Question: Check:

I am trying to implement filter on my 'ListView'. But I am facing a very strange kind of problem. If I type letter 'T' in the 'EditText' the 'ListView' is getting filled with names starting from 'B' , 'J'. Please help.
'''
public class MyCustomAdapter extends BaseAdapter implements Filterable {
Context mContext;
private LayoutInflater mInflater;
SparseBooleanArray mSparseBooleanArray;
private ArrayList<Map<String,String>> mAdapData = new ArrayList<Map<String, String>>();
private ArrayList<Map<String,String>> mOriginalData = new ArrayList<Map<String, String>>();
public MyCustomAdapter(Context mContext) {
mInflater = (LayoutInflater) mContext.getSystemService(Context.LAYOUT_INFLATER_SERVICE);
mSparseBooleanArray = new SparseBooleanArray();
}
public ArrayList<String> getCheckedItems() {
ArrayList<String> mTempArry = new ArrayList<String>();
for (int i = 0; i < mAdapData.size(); i++) {
if (mSparseBooleanArray.get(i)) {
Map<String, String> map = (Map<String, String>) mAdapData.get(i);
final String numbr = map.get("Phone").toString();
mTempArry.add(numbr);
}
}
return mTempArry;
}
@Override
public int getCount() {
return this.mAdapData.size();
}
public void addItem(String paramString1, String paramString2) {
Map<String, String> NameNumber = new HashMap<String, String>();
NameNumber.put("Name", paramString1);
NameNumber.put("Phone", paramString2);
this.mAdapData.add(NameNumber);
this.mOriginalData.add(NameNumber);
notifyDataSetChanged();
}
@SuppressWarnings("unchecked")
public Object getItem(int paramInt) {
return (ArrayList<Map<String, String>>) this.mAdapData.get(paramInt);
}
@Override
public long getItemId(int paramInt) {
return paramInt;
}
@Override
public View getView(final int paramInt, View paramView, ViewGroup paramViewGroup) {
ViewHolder viewHolder;
if (paramView == null) {
viewHolder = new ViewHolder();
paramView = mInflater.inflate(R.layout.multiplecontactview, null);
viewHolder.tvName = (TextView) paramView.findViewById(R.id.txtContactName);
viewHolder.tvNumber = (TextView) paramView.findViewById(R.id.txtContactNumber);
viewHolder.cb = (CheckBox) paramView.findViewById(R.id.checkBox1);
viewHolder.cb.setTag(paramInt);
viewHolder.cb.setChecked(mSparseBooleanArray.get(paramInt));
viewHolder.cb.setOnCheckedChangeListener(mCheckedChangeListener);
viewHolder.tvName.setTextColor(Color.BLACK);
viewHolder.tvNumber.setTextColor(Color.BLACK);
for (int i = 0; i < mAdapData.size(); i++) {
Map<String, String> map = (Map<String, String>) mAdapData.get(paramInt);
final String name = map.get("Name").toString();
Log.e("Name", name);
final String numbr = map.get("Phone").toString();
Log.e("Number", numbr);
viewHolder.tvName.setText(name);
viewHolder.tvNumber.setText(numbr);
}
paramView.setTag(viewHolder);
} else {
viewHolder = (ViewHolder) paramView.getTag();
}
return paramView;
}
OnCheckedChangeListener mCheckedChangeListener = new OnCheckedChangeListener() {
public void onCheckedChanged(CompoundButton buttonView, boolean isChecked) {
mSparseBooleanArray.put((Integer) buttonView.getTag(), isChecked);
}
};
public static class ViewHolder {
TextView tvName;
TextView tvNumber;
CheckBox cb;
}
@Override
public Filter getFilter() {
return new MyContactFilter();
}
@SuppressLint("DefaultLocale")
private class MyContactFilter extends Filter {
@Override
protected FilterResults performFiltering(CharSequence constraint) {
FilterResults results = new FilterResults();
ArrayList<Map<String, String>> mFilteredData = new ArrayList<Map<String, String>>();
if (!TextUtils.isEmpty(constraint)) {
for(int i = 0; i < mAdapData.size(); i++) {
Map<String, String> map = (Map<String, String>) mAdapData.get(i);
final String names = map.get("Name").toString();
final String numbr = map.get("Phone").toString();
if(names.toLowerCase().contains(constraint.toString().toLowerCase())) {
Map<String, String> FilNameNumber = new HashMap<String, String>();
FilNameNumber.put("Name", names);
FilNameNumber.put("Phone", numbr);
mFilteredData.add(FilNameNumber);
}
}
results.values = mFilteredData;
results.count = mFilteredData.size();
} else {
synchronized (mOriginalData) {
results.values = mOriginalData;
results.count = mOriginalData.size();
}
}
return results;
}
@SuppressWarnings("unchecked")
@Override
protected void publishResults(CharSequence cs, FilterResults fr) {
mAdapData = (ArrayList<Map<String, String>>) fr.values;
notifyDataSetChanged();
}
}
}
'''
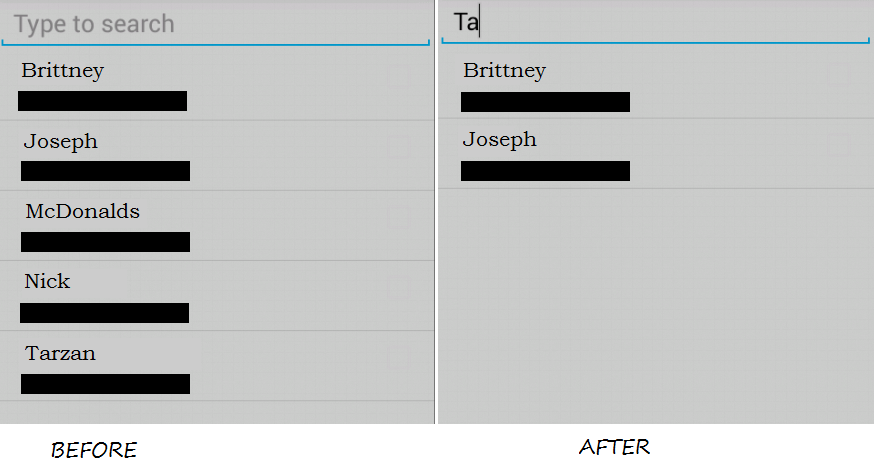
Answer: Your problems come from the way you setup the 'getView()' method and how you set the checked item in that SparseBooleanArray. I've edited your adapter's code and it should work now. The main changes are in the 'OnCheckedChangeListener' field:
'''
public class MyCustomAdapter extends BaseAdapter implements Filterable {
private Context mContext;
private LayoutInflater mInflater;
private SparseBooleanArray mSparseBooleanArray;
// from where do you get the data?
private ArrayList<Map<String, String>> mAdapData = new ArrayList<Map<String, String>>();
private ArrayList<Map<String, String>> mOriginalData = new ArrayList<Map<String, String>>();
public MyCustomAdapter(Context mContext) {
mInflater = (LayoutInflater) mContext
.getSystemService(Context.LAYOUT_INFLATER_SERVICE);
mSparseBooleanArray = new SparseBooleanArray();
}
public ArrayList<String> getCheckedItems() {
ArrayList<String> mTempArry = new ArrayList<String>();
for (int i = 0; i < mAdapData.size(); i++) {
if (mSparseBooleanArray.get(i)) {
Map<String, String> map = (Map<String, String>) mAdapData
.get(i);
final String numbr = map.get("Phone");
mTempArry.add(numbr);
}
}
return mTempArry;
}
@Override
public int getCount() {
return this.mAdapData.size();
}
public void addItem(String paramString1, String paramString2) {
Map<String, String> NameNumber = new HashMap<String, String>();
NameNumber.put("Name", paramString1);
NameNumber.put("Phone", paramString2);
mAdapData.add(NameNumber);
mOriginalData.add(NameNumber);
notifyDataSetChanged();
}
@SuppressWarnings("unchecked")
public Object getItem(int paramInt) {
return (ArrayList<Map<String, String>>) this.mAdapData.get(paramInt);
}
@Override
public long getItemId(int paramInt) {
return paramInt;
}
@Override
public View getView(final int paramInt, View paramView,
ViewGroup paramViewGroup) {
ViewHolder viewHolder;
if (paramView == null) {
viewHolder = new ViewHolder();
paramView = mInflater.inflate(R.layout.adapters_specialfilterrow,
paramViewGroup, false);
viewHolder.tvName = (TextView) paramView
.findViewById(R.id.textView1);
viewHolder.tvNumber = (TextView) paramView
.findViewById(R.id.textView2);
viewHolder.cb = (CheckBox) paramView.findViewById(R.id.checkBox1);
paramView.setTag(viewHolder);
} else {
viewHolder = (ViewHolder) paramView.getTag();
}
viewHolder.cb.setTag(paramInt);
viewHolder.cb.setOnCheckedChangeListener(null);
viewHolder.cb.setChecked(mSparseBooleanArray.get(paramInt));
viewHolder.cb.setOnCheckedChangeListener(mCheckedChangeListener);
viewHolder.tvName.setTextColor(Color.BLACK);
viewHolder.tvNumber.setTextColor(Color.BLACK);
Map<String, String> map = (Map<String, String>) mAdapData.get(paramInt);
final String name = map.get("Name");
final String numbr = map.get("Phone");
viewHolder.tvName.setText(name);
viewHolder.tvNumber.setText(numbr);
return paramView;
}
OnCheckedChangeListener mCheckedChangeListener = new OnCheckedChangeListener() {
public void onCheckedChanged(CompoundButton buttonView,
boolean isChecked) {
// get the item from the current mAdapData
Map<String, String> item = mAdapData.get((Integer) buttonView
.getTag());
int position = -1;
// see where is the item placed in the mOriginalData and use that
// position
for (int i = 0; i < mOriginalData.size(); i++) {
final Map<String, String> tmp = mOriginalData.get(i);
if (tmp.get("Name").toLowerCase().equals(item.get("Name").toLowerCase())) {
position = i;
break;
}
}
mSparseBooleanArray.put(position, isChecked);
}
};
public static class ViewHolder {
TextView tvName;
TextView tvNumber;
CheckBox cb;
}
@Override
public Filter getFilter() {
return new MyContactFilter();
}
@SuppressLint("DefaultLocale")
private class MyContactFilter extends Filter {
@Override
protected FilterResults performFiltering(CharSequence constraint) {
FilterResults results = new FilterResults();
ArrayList<Map<String, String>> mFilteredData = new ArrayList<Map<String, String>>();
if (!TextUtils.isEmpty(constraint)) {
for (int i = 0; i < mAdapData.size(); i++) {
Map<String, String> map = (Map<String, String>) mAdapData
.get(i);
final String names = map.get("Name");
final String numbr = map.get("Phone");
if (names.toLowerCase().contains(
constraint.toString().toLowerCase())) {
Map<String, String> FilNameNumber = new HashMap<String, String>();
FilNameNumber.put("Name", names);
FilNameNumber.put("Phone", numbr);
mFilteredData.add(FilNameNumber);
}
}
results.values = mFilteredData;
results.count = mFilteredData.size();
} else {
synchronized (mOriginalData) {
results.values = mOriginalData;
results.count = mOriginalData.size();
}
}
return results;
}
@SuppressWarnings("unchecked")
@Override
protected void publishResults(CharSequence cs, FilterResults fr) {
mAdapData = (ArrayList<Map<String, String>>) fr.values;
notifyDataSetChanged();
}
}
}
'''